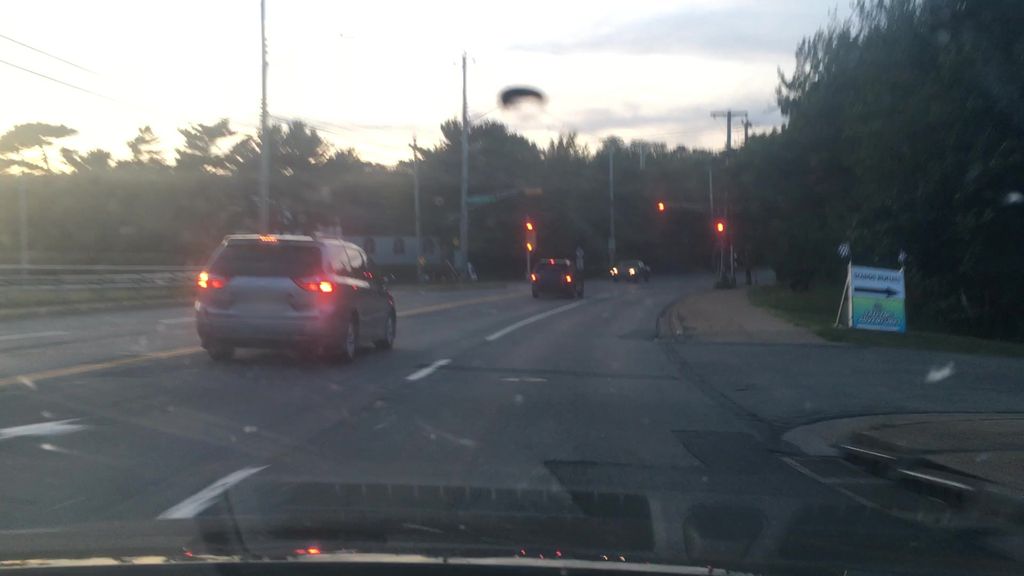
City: halifax